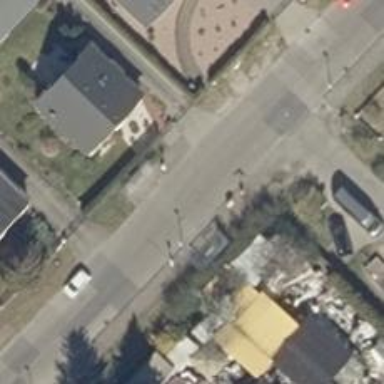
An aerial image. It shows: Public transport stop position.